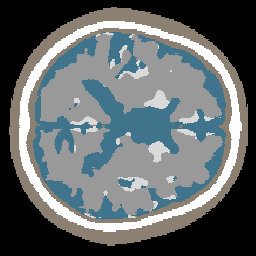
Label: no_lesion